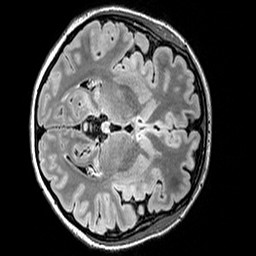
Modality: FLAIR
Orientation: axial
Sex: female
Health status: ill
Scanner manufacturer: siemens
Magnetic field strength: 3 T
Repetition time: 5 s
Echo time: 0.388 s